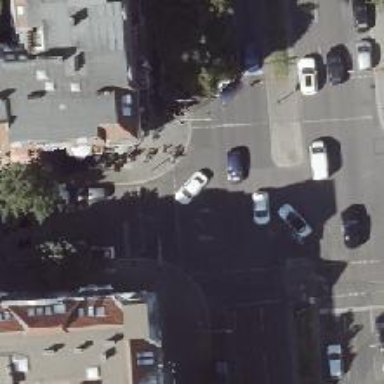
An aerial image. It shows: Road crossing with traffic signals.